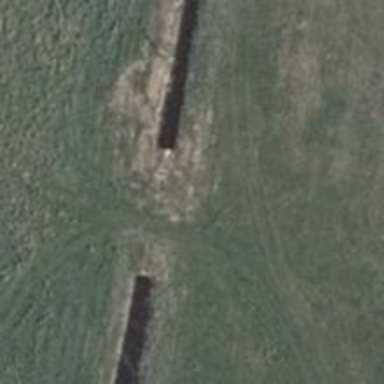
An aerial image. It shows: Culvert tunnel.